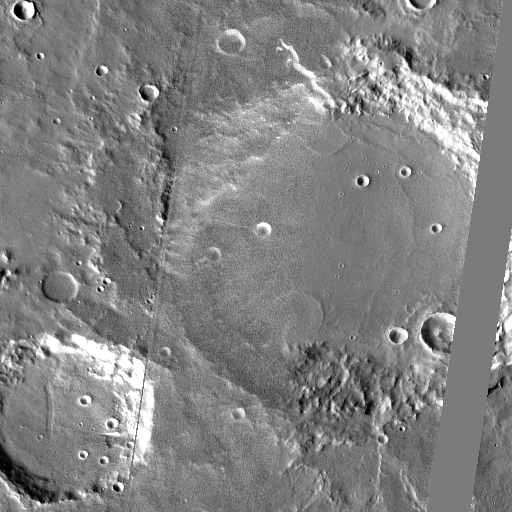
Crater classes present: Background, Other, Buried